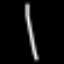
Label: line